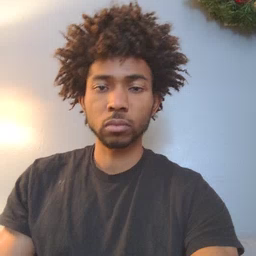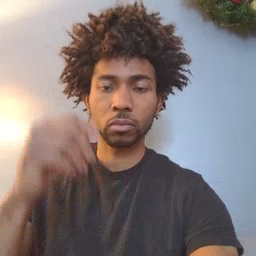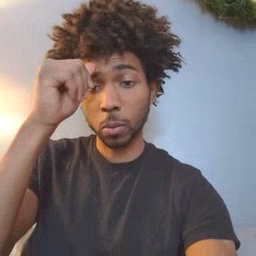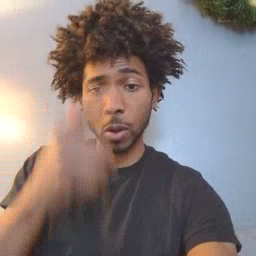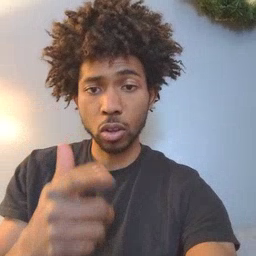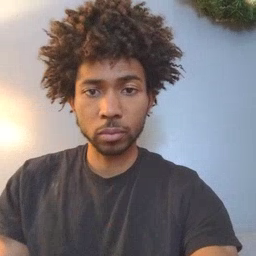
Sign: brother